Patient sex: F
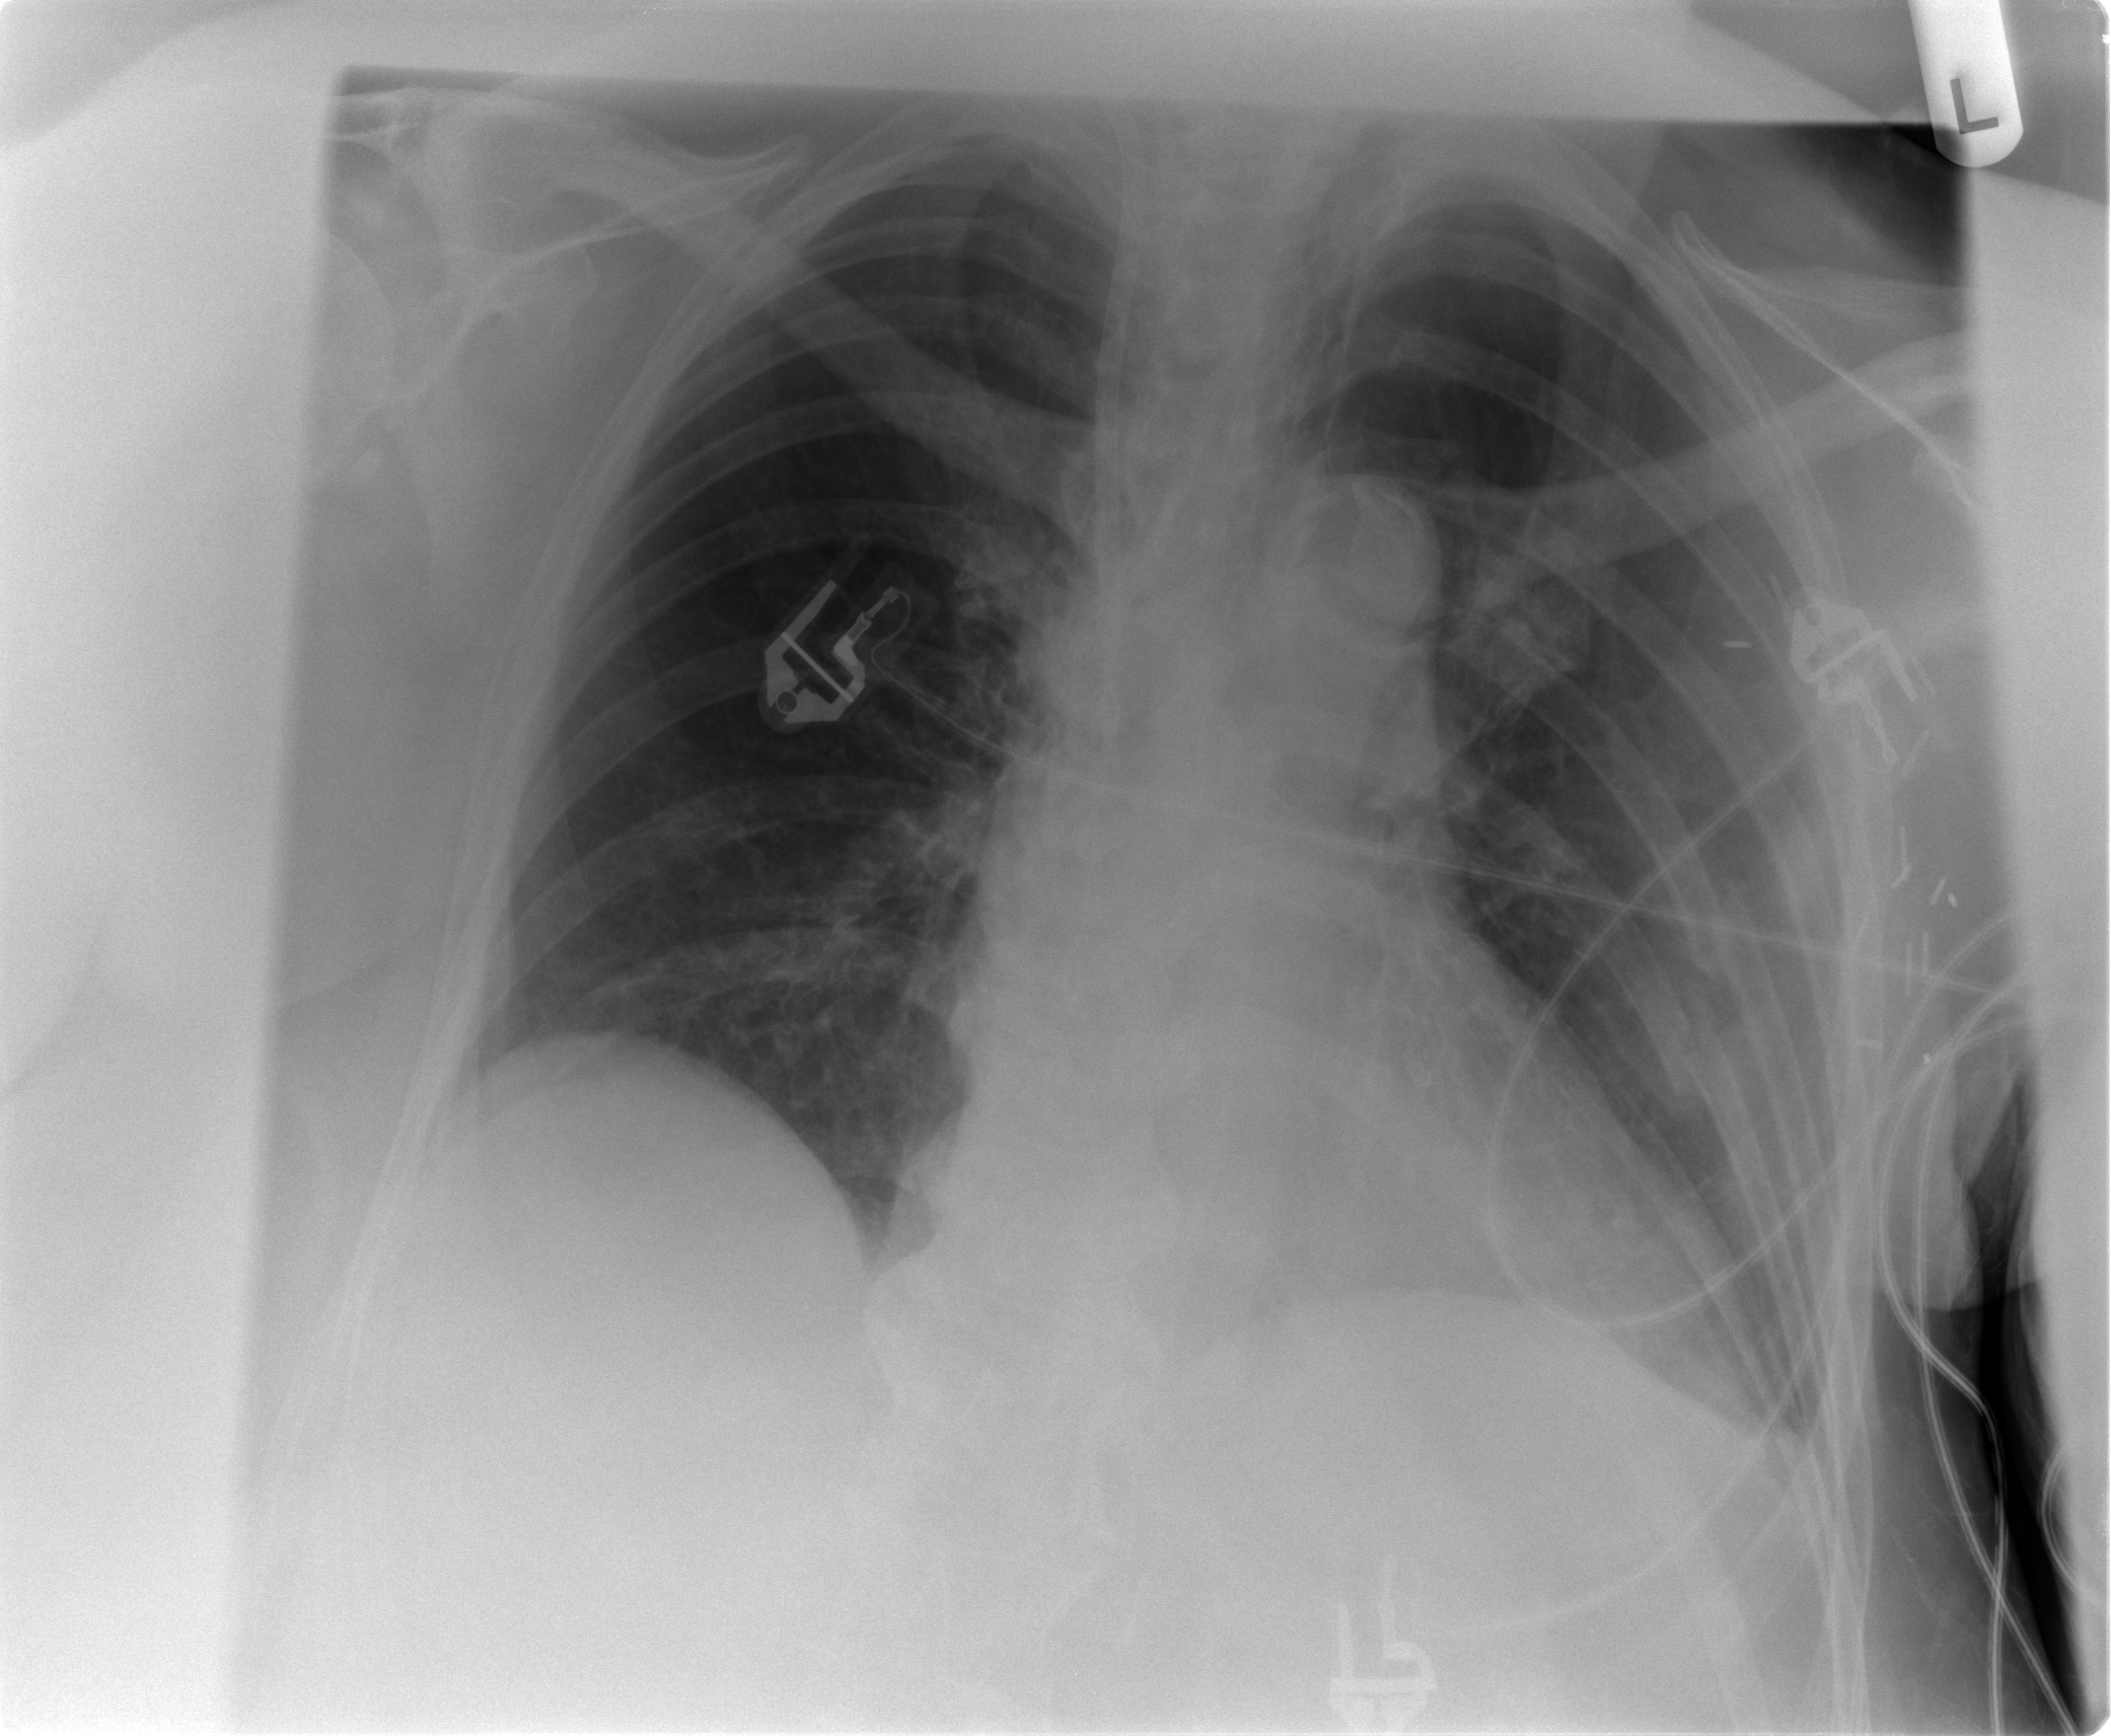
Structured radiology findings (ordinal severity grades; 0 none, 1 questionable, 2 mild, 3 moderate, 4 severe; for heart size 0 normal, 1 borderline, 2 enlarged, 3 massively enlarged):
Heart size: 2
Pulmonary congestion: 0
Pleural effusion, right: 1
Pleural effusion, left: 1
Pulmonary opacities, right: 0
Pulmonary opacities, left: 0
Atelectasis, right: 2
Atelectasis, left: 1